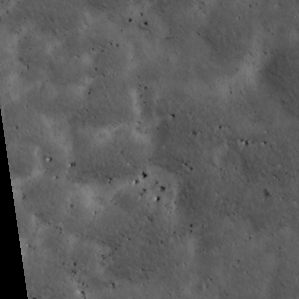
Label: non_frost